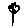
Label: flower